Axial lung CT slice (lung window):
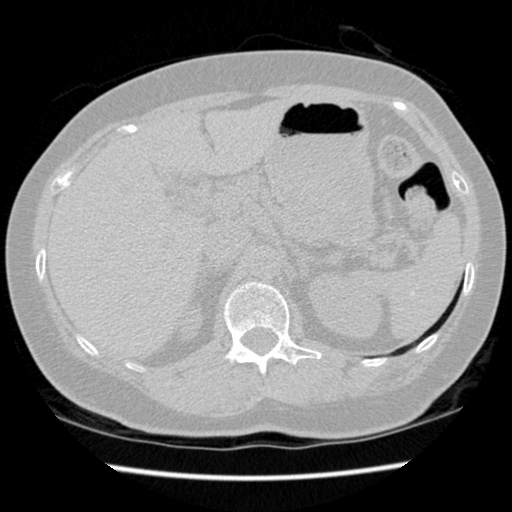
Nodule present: no